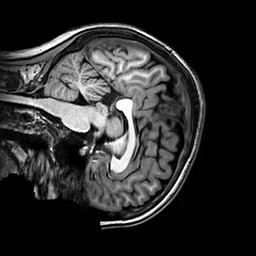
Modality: T1w
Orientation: sagittal
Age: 28
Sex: female